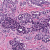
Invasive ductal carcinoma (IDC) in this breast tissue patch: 1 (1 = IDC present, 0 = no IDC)